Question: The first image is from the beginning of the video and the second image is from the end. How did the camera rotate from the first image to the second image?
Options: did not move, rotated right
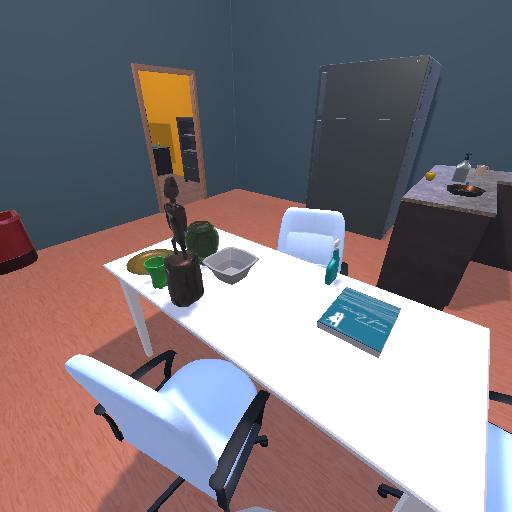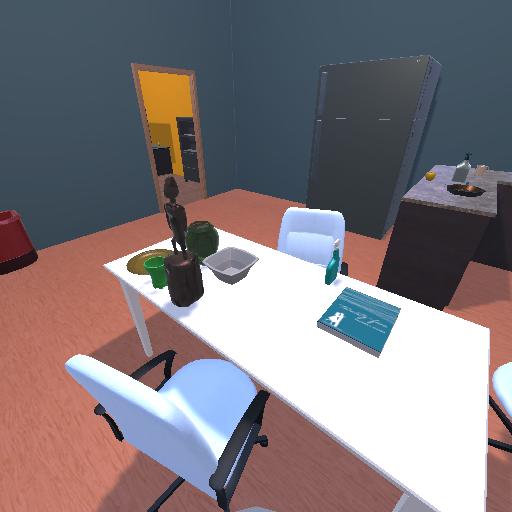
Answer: did not move